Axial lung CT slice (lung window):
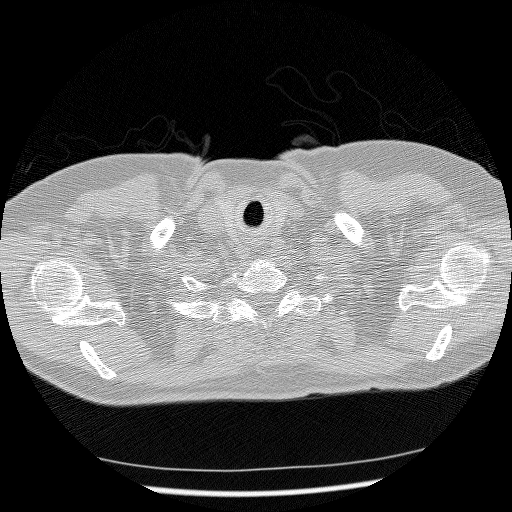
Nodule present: no